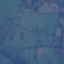
Label: Pasture